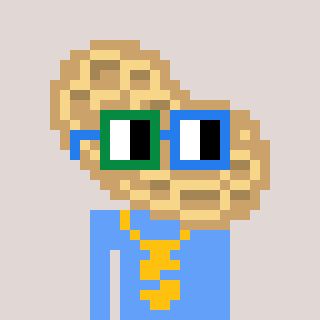
a pixel art character with square green and blue glasses, a peanut-shaped head and a blue-colored body on a warm background